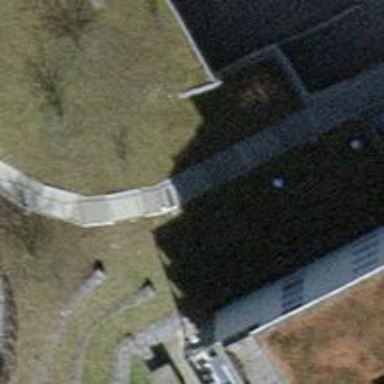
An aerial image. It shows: Set of concrete steps.